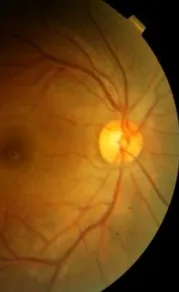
Posterior segment photograph of the right.
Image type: ophthalmic_imaging (fundus_photograph)